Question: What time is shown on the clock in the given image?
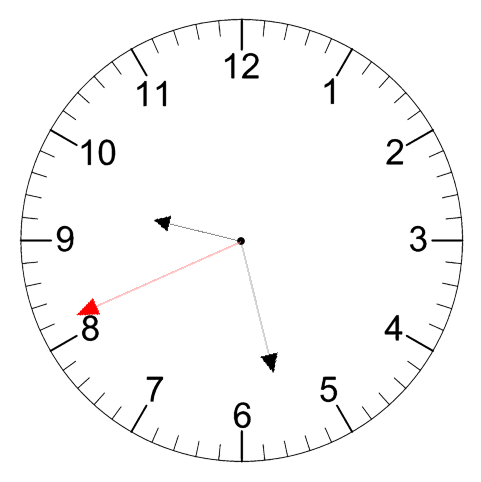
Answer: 09:27:41